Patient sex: M
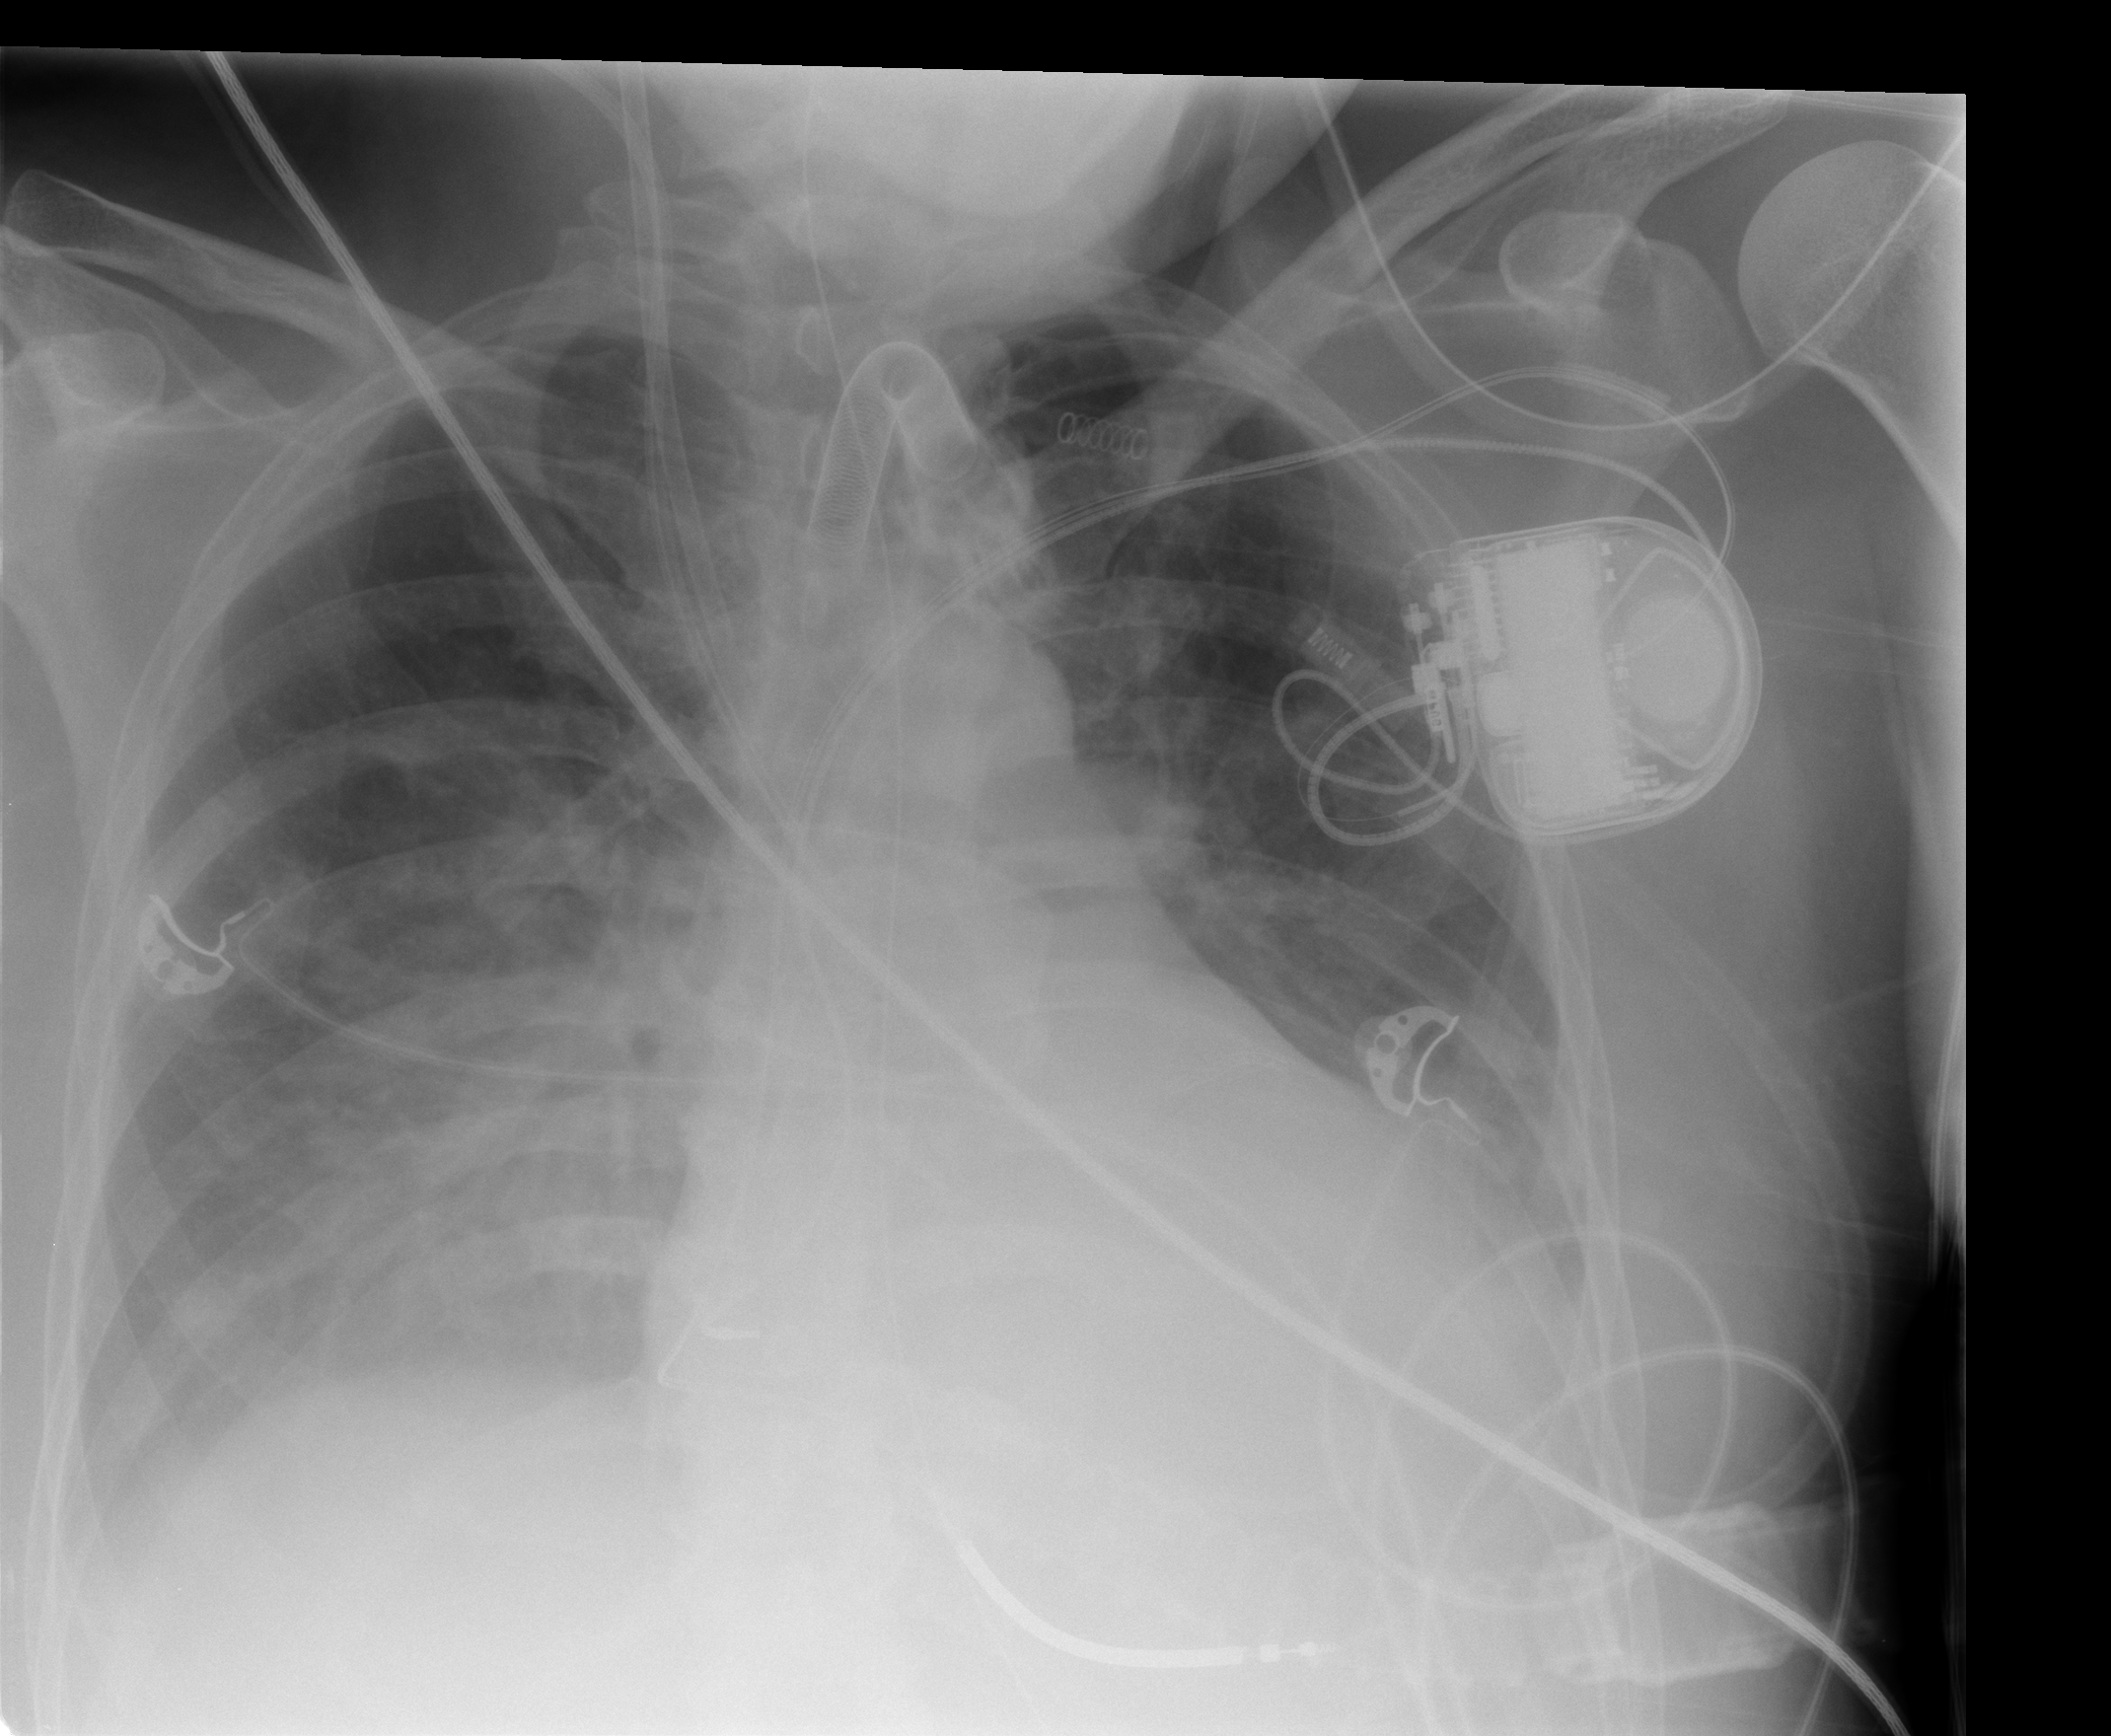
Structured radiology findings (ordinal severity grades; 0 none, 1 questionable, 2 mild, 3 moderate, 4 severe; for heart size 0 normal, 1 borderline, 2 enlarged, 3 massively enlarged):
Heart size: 2
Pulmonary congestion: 2
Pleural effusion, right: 2
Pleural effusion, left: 2
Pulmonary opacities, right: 2
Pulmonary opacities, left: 0
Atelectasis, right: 3
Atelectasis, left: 2